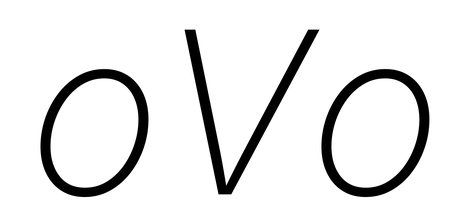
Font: Inter-Italic_ExtraLight_Italic